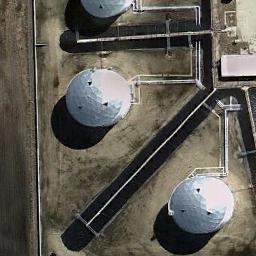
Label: storage_tank